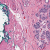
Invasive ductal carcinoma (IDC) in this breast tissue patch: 0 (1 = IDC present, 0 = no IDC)